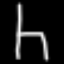
Label: chair